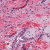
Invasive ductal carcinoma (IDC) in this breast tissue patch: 1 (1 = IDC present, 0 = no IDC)